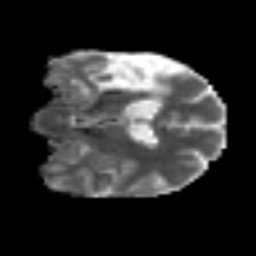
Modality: MD
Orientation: coronal
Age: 65
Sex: male
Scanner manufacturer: siemens
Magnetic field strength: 3 T
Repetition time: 6.1 s
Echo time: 0.101 s